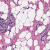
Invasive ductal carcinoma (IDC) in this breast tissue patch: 0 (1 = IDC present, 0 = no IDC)